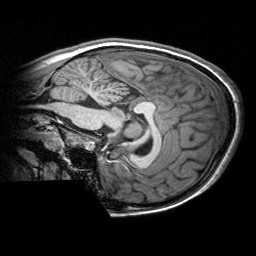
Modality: T1w
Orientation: sagittal
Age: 16
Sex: female
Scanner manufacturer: siemens
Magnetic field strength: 3 T
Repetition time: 2.53 s
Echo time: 0.00297 s